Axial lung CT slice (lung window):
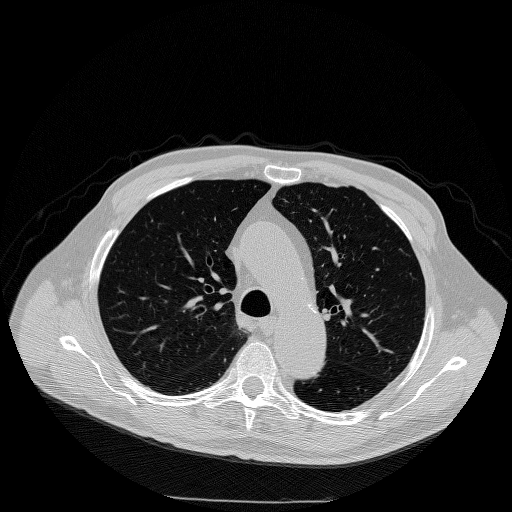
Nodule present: no